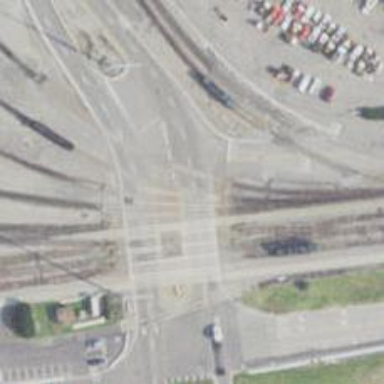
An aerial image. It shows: Railway level crossing.